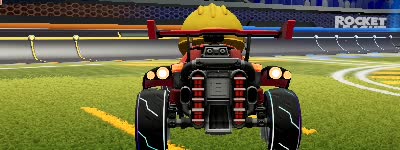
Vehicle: octane